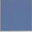
Piece: xx